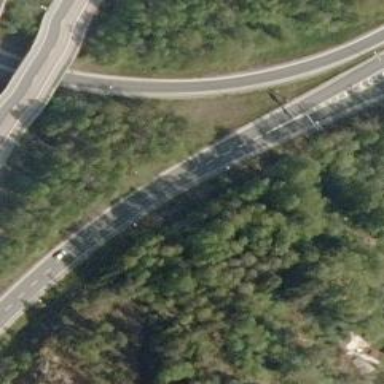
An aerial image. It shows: Motorway junction.